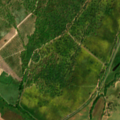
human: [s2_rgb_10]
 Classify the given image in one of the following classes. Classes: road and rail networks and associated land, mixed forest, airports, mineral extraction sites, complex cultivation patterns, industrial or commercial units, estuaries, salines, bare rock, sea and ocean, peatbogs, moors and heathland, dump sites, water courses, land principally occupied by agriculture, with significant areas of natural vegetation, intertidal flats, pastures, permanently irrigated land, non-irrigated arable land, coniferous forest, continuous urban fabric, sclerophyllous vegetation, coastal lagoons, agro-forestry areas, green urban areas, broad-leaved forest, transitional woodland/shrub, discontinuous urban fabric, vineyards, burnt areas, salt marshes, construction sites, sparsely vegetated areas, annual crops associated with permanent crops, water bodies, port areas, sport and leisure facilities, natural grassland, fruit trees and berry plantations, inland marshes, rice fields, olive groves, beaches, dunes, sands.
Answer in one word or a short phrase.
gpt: continuous urban fabric